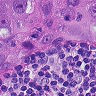
Metastatic tissue present: yes